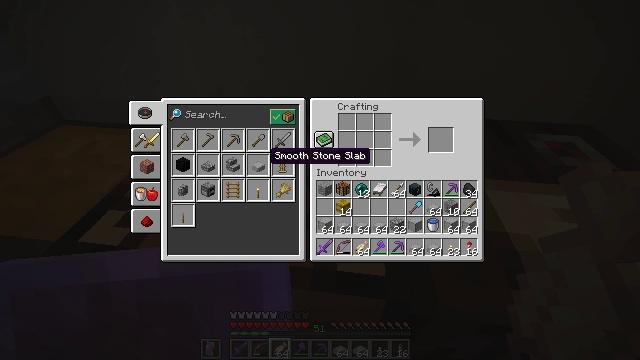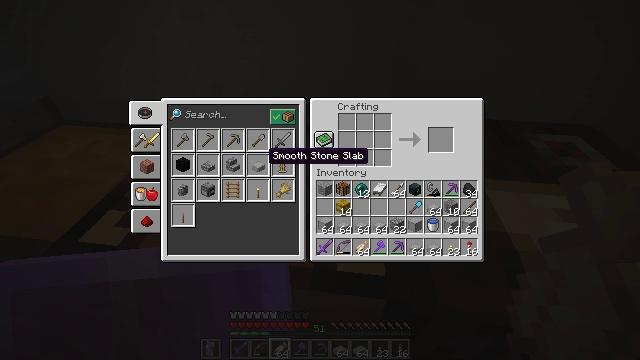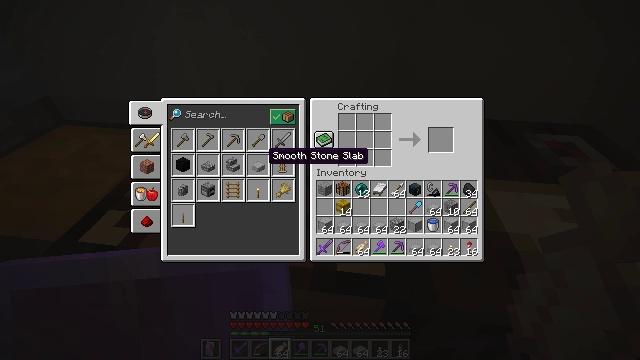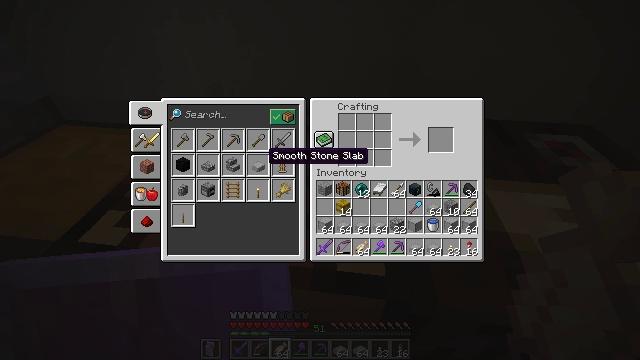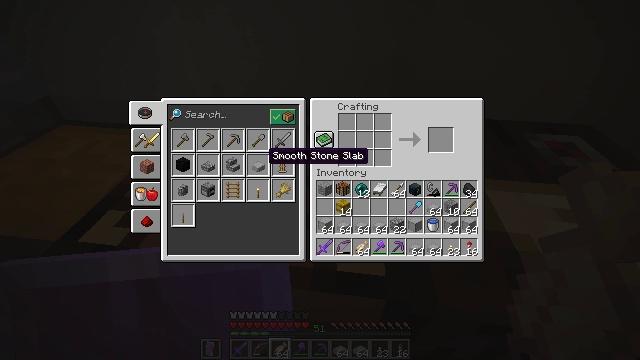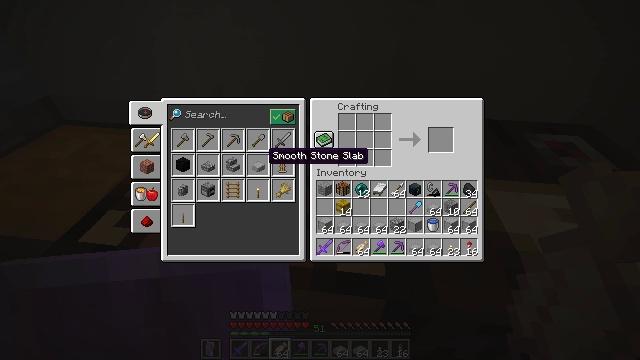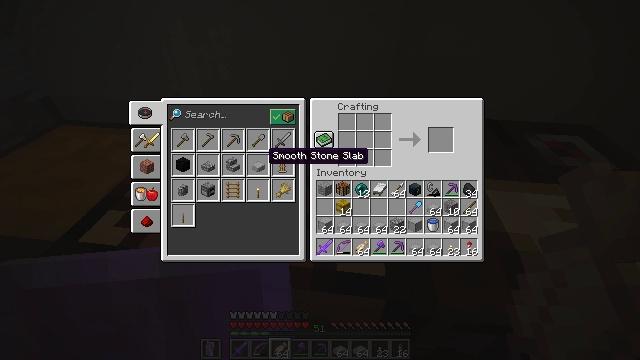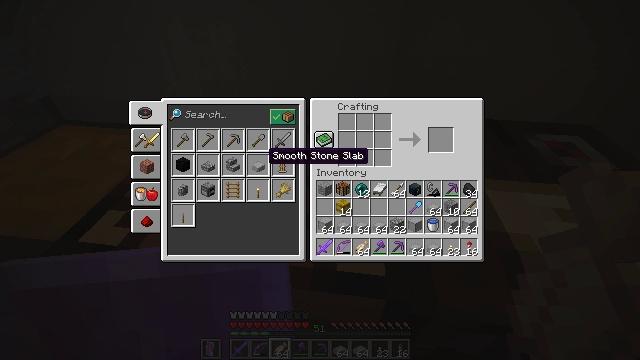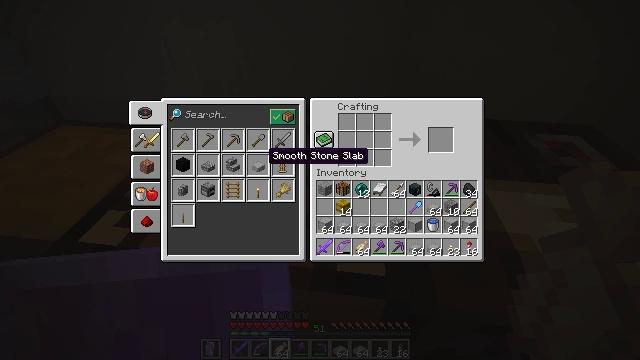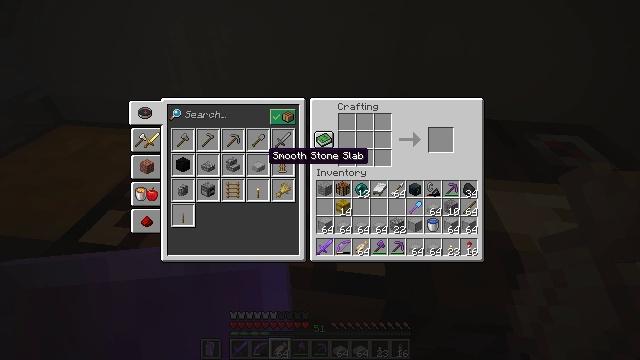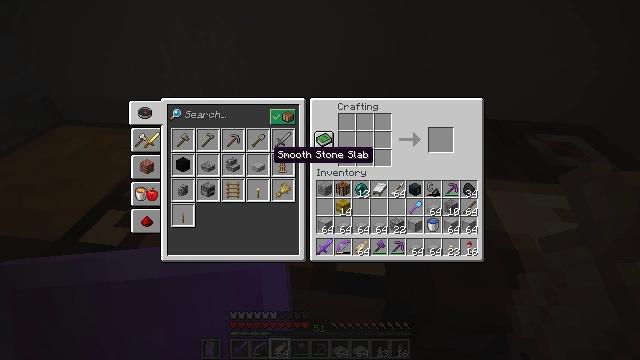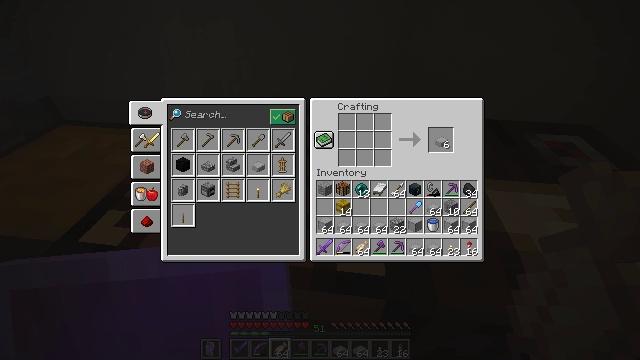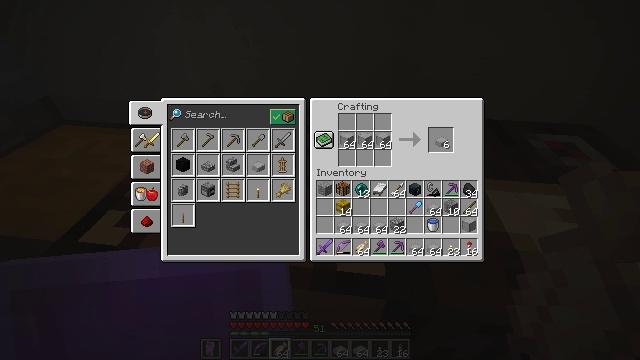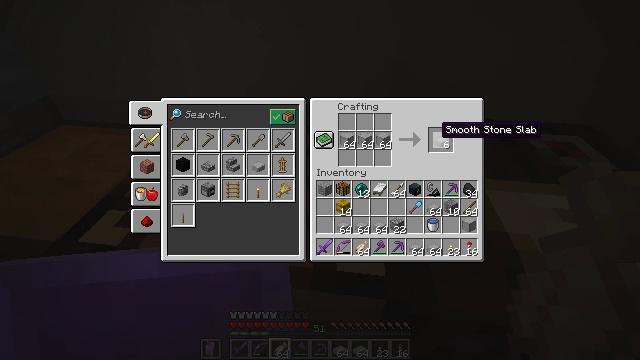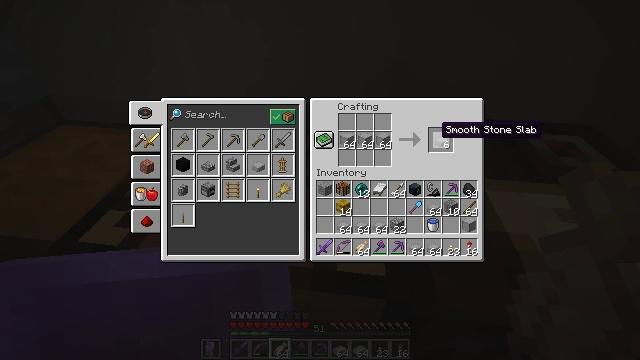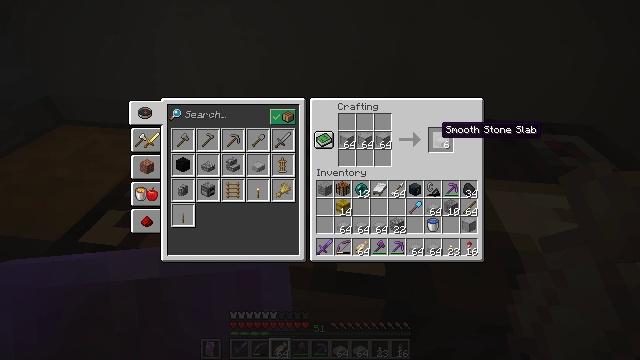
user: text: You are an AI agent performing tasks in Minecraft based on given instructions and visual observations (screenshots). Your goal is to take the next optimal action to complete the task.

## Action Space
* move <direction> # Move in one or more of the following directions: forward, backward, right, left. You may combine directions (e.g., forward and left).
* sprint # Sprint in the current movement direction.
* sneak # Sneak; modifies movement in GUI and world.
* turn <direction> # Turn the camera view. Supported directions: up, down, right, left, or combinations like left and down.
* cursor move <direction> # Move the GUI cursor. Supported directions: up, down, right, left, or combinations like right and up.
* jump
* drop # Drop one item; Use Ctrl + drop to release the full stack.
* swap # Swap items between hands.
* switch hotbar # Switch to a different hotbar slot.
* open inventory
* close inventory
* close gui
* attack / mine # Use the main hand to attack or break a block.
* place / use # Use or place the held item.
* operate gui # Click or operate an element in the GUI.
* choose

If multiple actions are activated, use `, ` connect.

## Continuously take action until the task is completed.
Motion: motion action
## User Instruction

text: Open the crafting table to craft a smooth stone slab.
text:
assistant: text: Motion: no_op
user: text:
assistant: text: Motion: no_op
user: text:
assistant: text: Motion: sneak
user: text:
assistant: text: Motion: sneak
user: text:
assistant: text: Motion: sneak
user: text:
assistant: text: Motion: sneak, operate gui
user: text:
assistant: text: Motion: sneak, operate gui
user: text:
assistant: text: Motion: sneak, operate gui
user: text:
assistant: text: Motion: sneak, operate gui
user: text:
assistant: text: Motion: sneak
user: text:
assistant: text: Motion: sneak, cursor move right and up
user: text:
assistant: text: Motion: sneak, cursor move right and up
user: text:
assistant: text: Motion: sneak, cursor move right
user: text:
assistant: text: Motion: sneak
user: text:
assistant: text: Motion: sneak
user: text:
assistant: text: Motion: sneak
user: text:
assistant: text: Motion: sneak
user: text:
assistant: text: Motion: sneak
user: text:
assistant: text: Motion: sneak
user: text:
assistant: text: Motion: sneak
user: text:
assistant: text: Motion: sneak
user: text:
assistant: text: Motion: sneak, operate gui
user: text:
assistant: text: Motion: sneak, operate gui
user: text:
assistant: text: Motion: sneak, operate gui
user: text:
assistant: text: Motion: sneak, operate gui
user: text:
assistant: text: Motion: sneak, operate gui
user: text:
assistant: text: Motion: sneak, operate gui